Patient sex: M
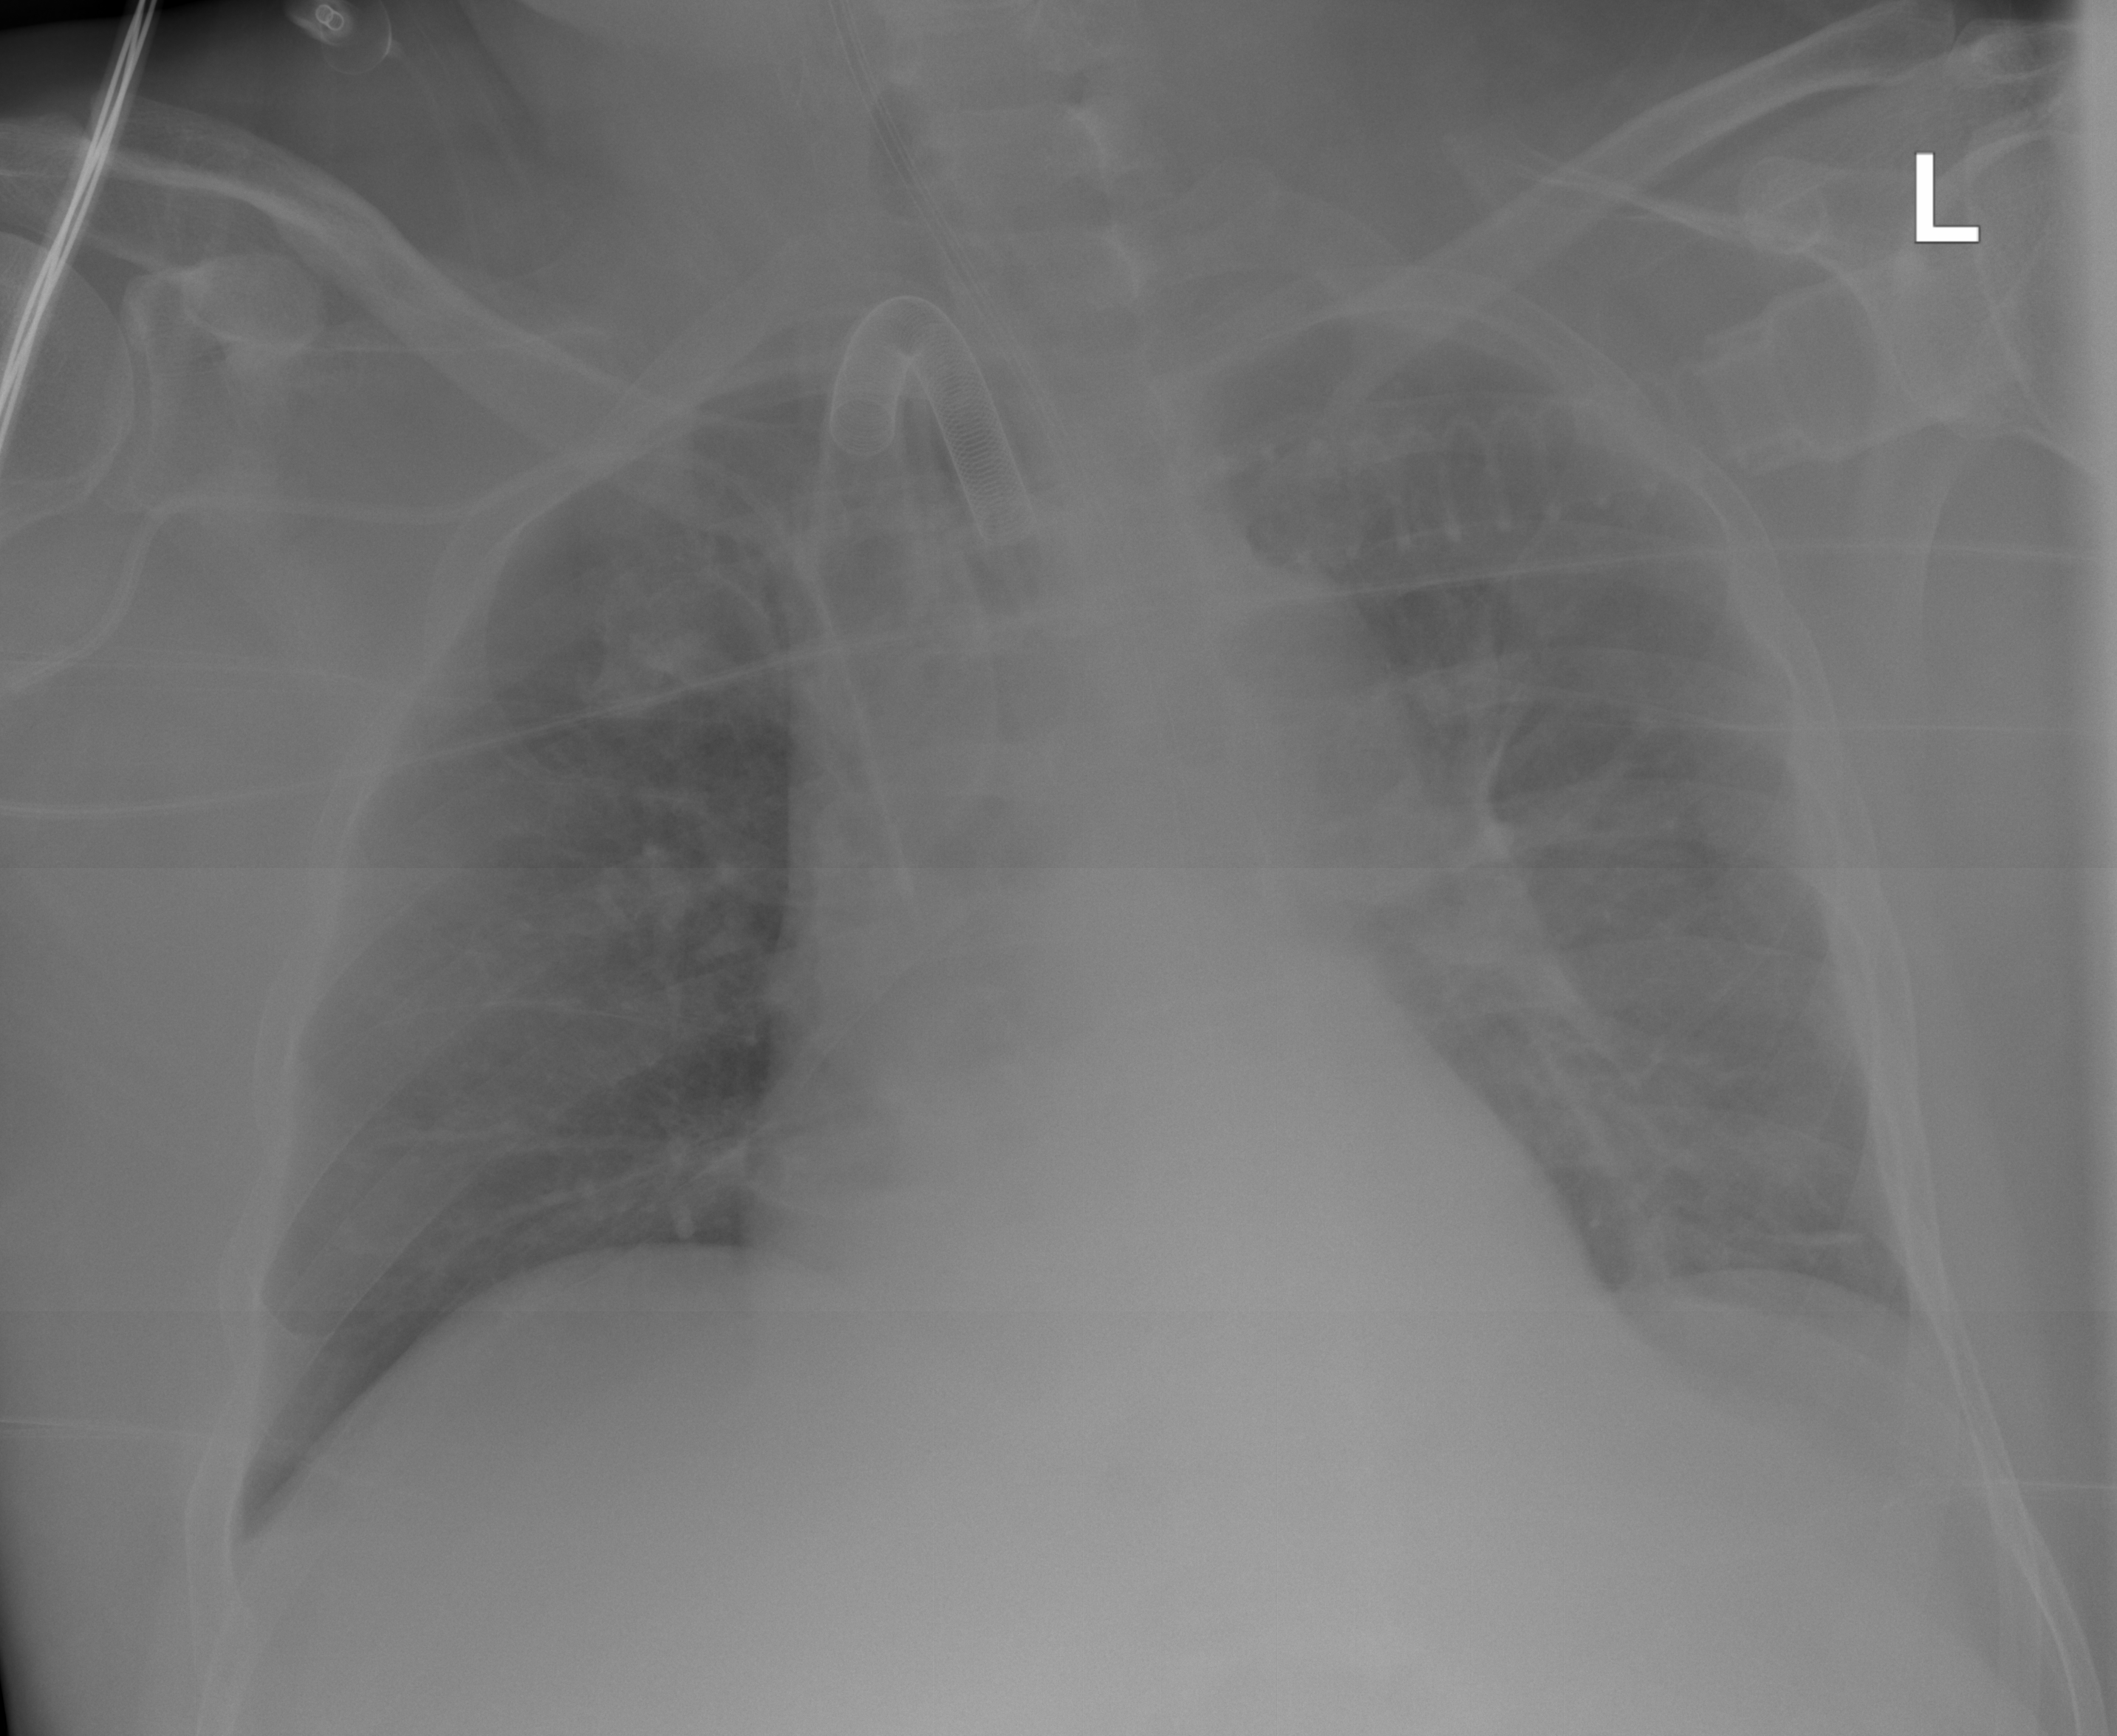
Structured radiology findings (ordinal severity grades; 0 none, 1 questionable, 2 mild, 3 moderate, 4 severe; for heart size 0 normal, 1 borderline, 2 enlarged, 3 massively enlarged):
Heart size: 0
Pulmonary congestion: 0
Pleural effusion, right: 0
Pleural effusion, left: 0
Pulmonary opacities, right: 0
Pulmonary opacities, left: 0
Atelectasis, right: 0
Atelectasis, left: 1